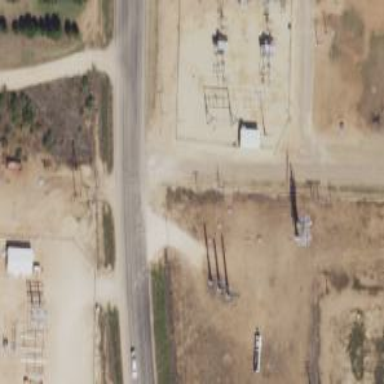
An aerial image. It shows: Industrial substation surrounded by fence.